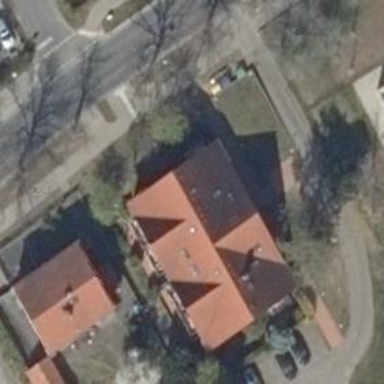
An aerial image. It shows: Gabled roof on building that houses apartments.